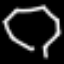
Label: octagon